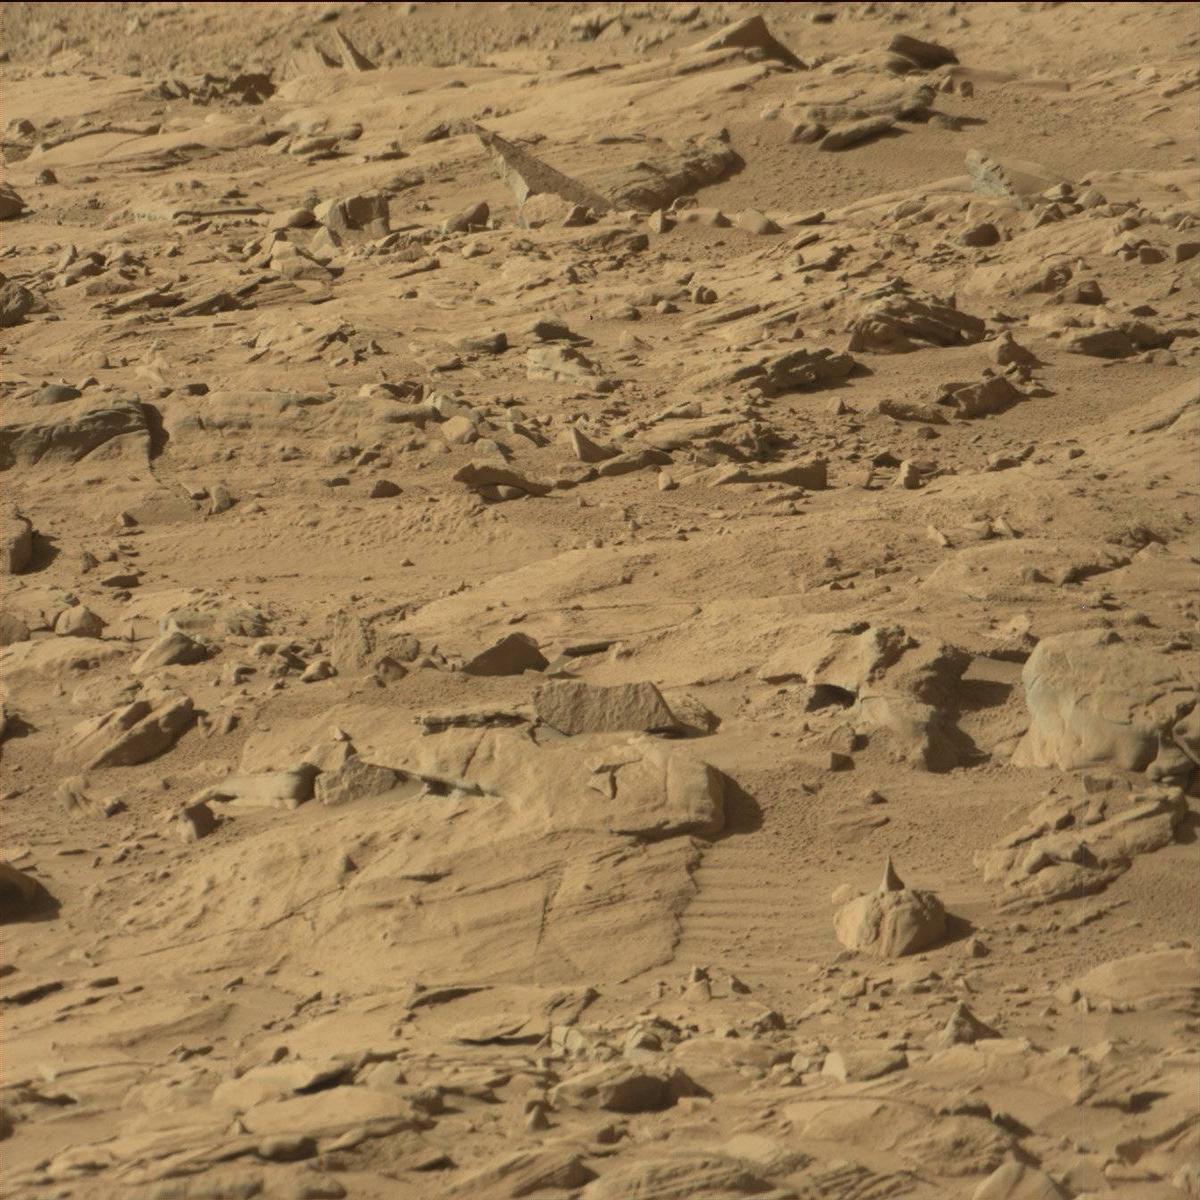
Terrain classes present: Bedrock, Sand / Soil